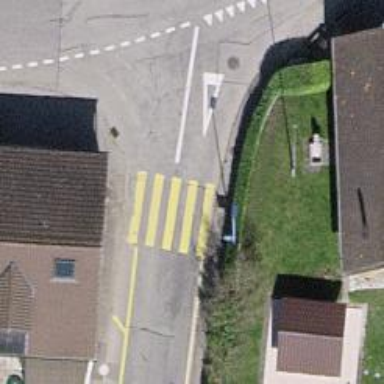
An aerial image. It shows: Uncontrolled zebra crossing on the road.